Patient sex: M
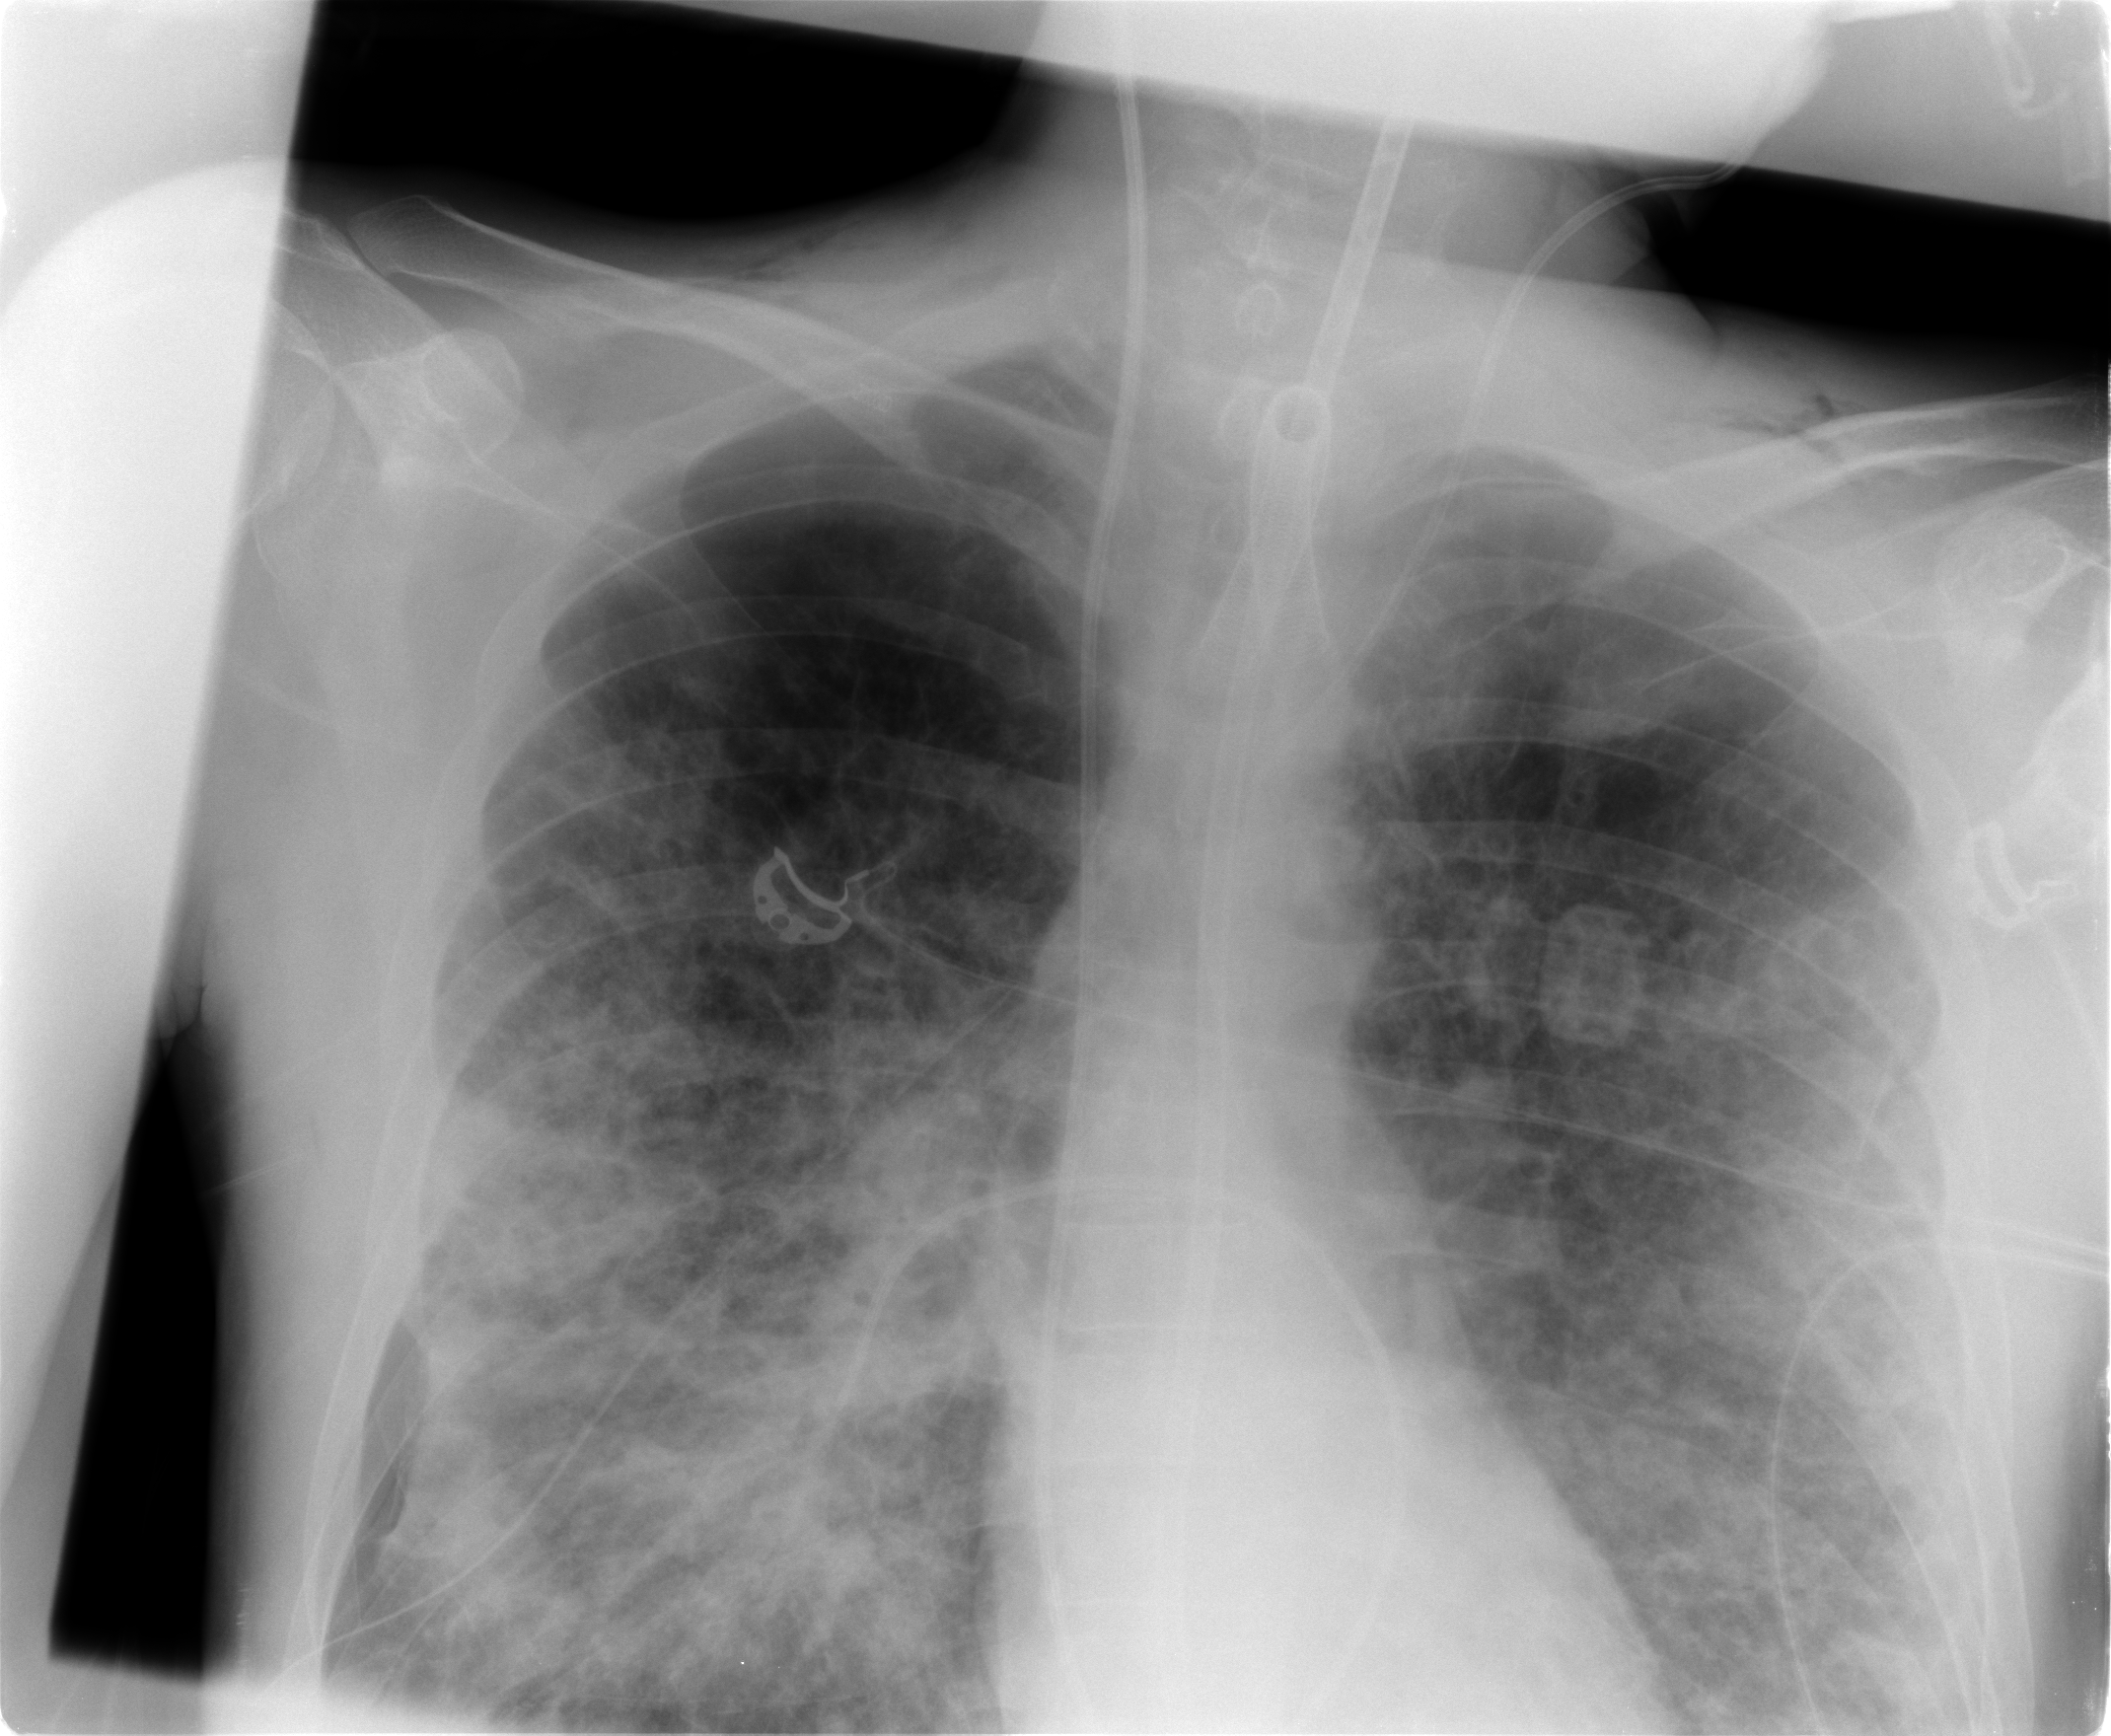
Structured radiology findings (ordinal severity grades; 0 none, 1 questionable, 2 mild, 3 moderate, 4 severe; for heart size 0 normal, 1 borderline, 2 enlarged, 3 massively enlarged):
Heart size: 0
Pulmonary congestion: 0
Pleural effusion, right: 0
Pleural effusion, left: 0
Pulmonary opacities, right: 4
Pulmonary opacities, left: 4
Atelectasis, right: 2
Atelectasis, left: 2